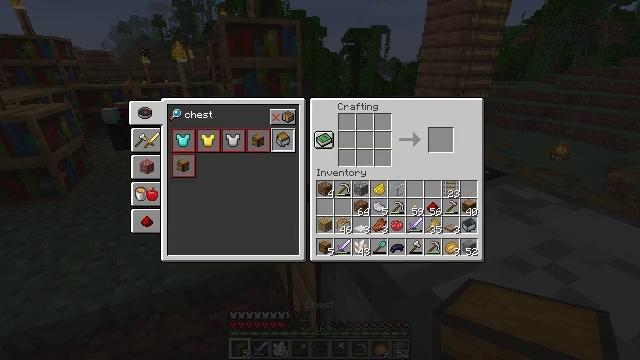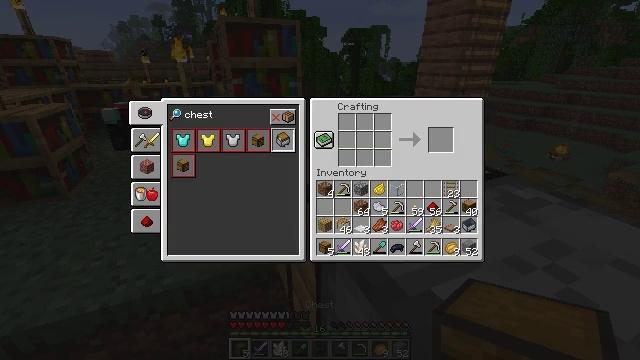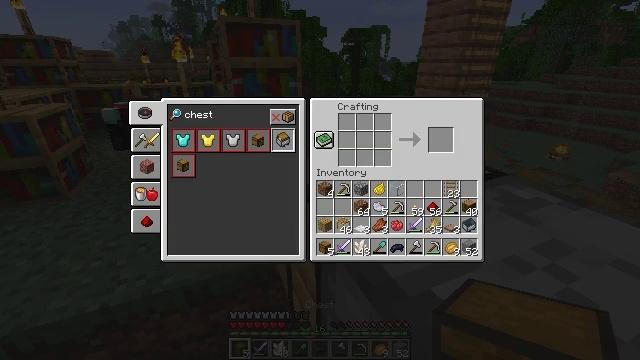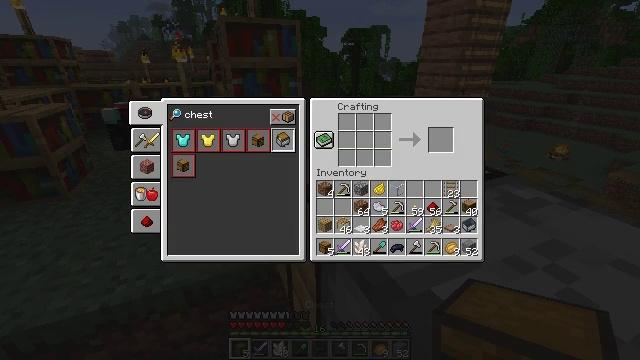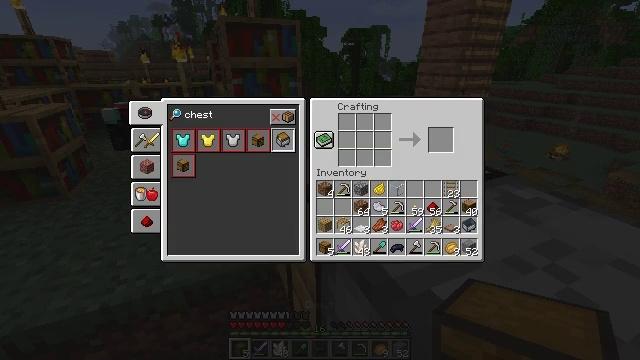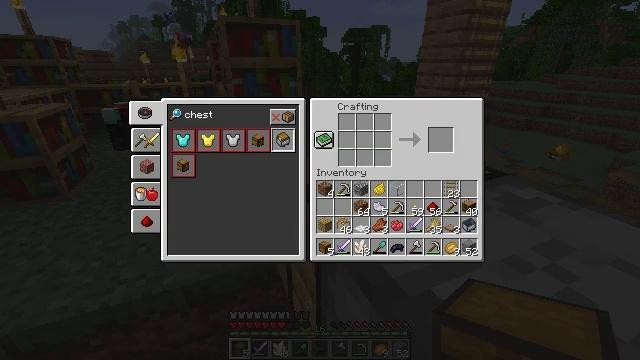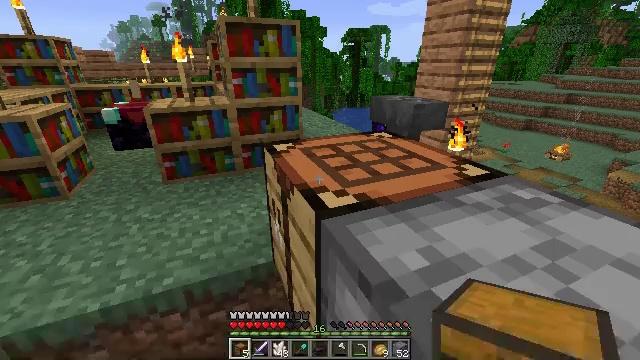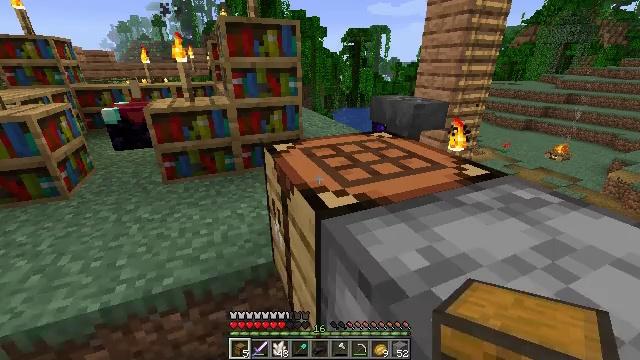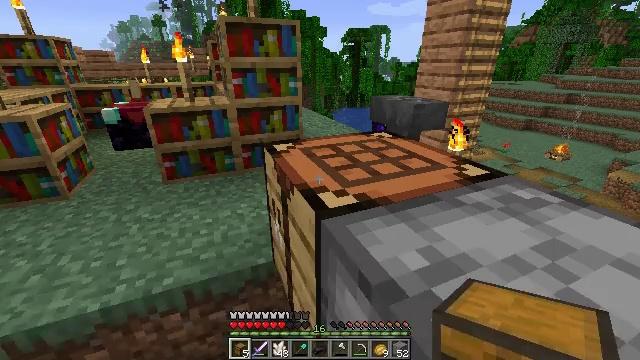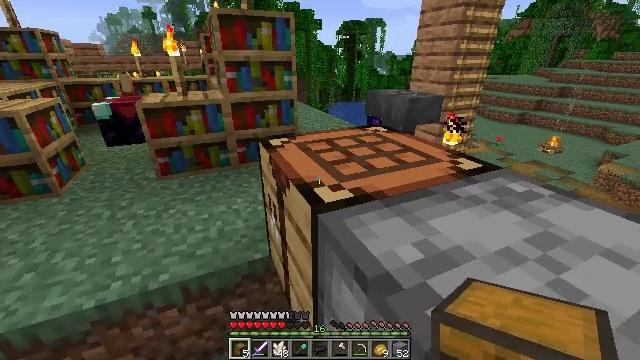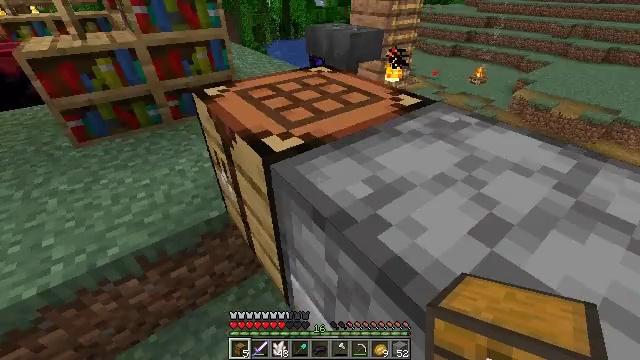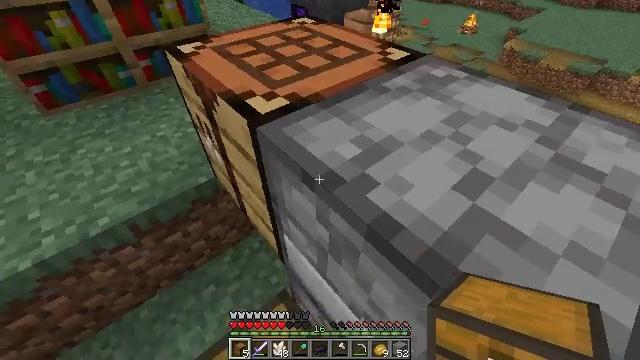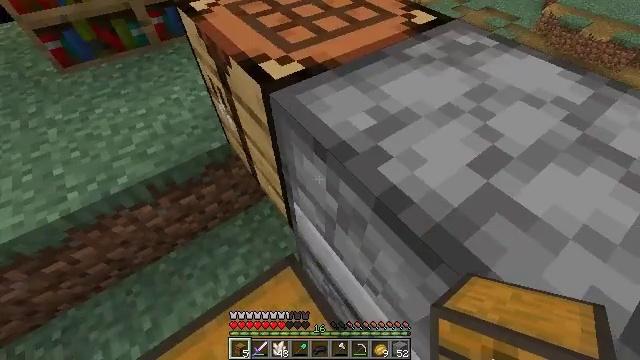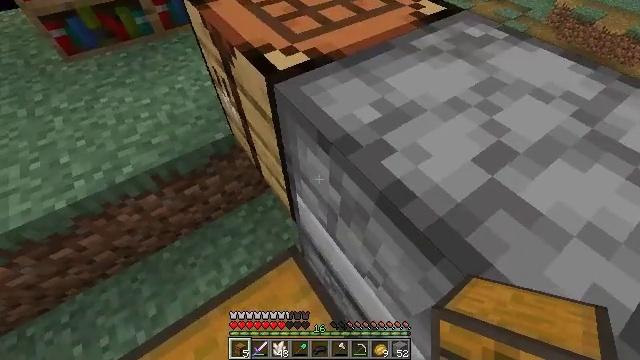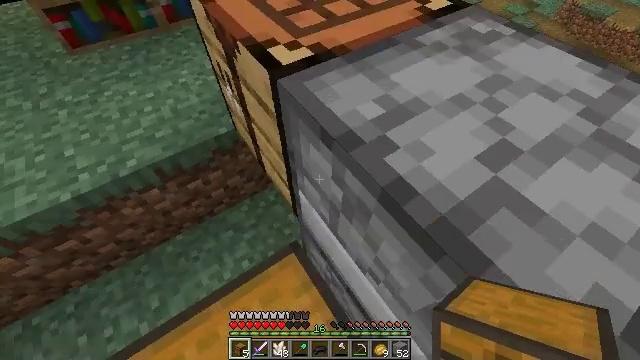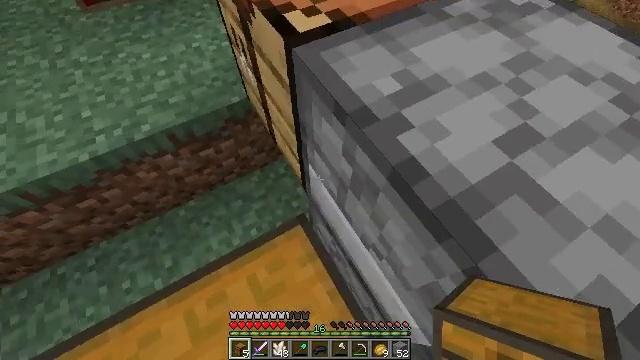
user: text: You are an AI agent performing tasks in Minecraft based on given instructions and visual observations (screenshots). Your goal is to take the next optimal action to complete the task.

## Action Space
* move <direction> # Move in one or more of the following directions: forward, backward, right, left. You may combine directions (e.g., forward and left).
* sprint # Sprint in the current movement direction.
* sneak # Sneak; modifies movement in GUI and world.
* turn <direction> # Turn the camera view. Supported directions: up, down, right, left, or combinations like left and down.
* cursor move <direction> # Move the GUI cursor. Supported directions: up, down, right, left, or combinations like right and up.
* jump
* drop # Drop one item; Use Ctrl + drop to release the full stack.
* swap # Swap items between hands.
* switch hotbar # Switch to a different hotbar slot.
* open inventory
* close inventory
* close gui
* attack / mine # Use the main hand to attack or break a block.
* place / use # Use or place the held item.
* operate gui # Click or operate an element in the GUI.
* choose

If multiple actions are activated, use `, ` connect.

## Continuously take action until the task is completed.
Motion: motion action
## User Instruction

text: Craft a hopper with the required materials.
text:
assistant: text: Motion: no_op
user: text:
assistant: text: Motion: no_op
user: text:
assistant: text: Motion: no_op
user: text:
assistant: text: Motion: no_op
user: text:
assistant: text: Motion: no_op
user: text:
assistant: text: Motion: no_op
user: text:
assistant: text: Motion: close gui
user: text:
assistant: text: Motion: no_op
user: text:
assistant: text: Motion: turn right and down
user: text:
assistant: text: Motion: turn right and down
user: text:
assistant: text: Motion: turn right and down
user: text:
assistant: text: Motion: turn left and down
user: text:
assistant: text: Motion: turn left and down
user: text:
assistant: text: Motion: no_op
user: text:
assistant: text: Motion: turn left and down
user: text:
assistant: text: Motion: turn left and down
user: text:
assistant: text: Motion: turn left and down
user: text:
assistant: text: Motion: turn left and down
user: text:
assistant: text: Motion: turn left and down
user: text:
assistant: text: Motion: use / place
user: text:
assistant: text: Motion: use / place
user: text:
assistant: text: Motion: use / place
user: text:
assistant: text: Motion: use / place
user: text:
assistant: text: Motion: no_op
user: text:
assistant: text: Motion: open gui
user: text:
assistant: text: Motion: no_op
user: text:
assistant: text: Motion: no_op
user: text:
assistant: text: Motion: no_op
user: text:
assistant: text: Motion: no_op
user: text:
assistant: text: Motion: no_op